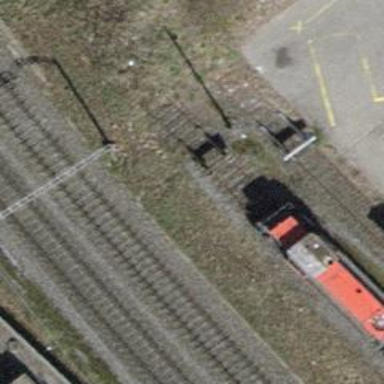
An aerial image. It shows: Railway buffer stop.